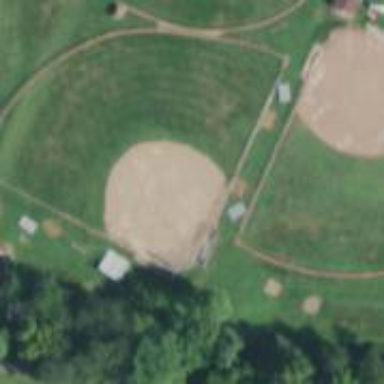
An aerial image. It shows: Baseball pitch for leisure land.